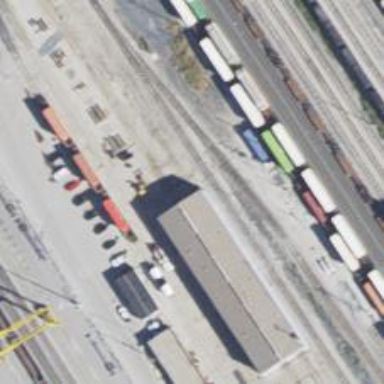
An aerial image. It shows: Railway yard with building passage tunnel.